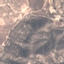
Land use / land cover class: HerbaceousVegetation